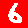
Digit: 6